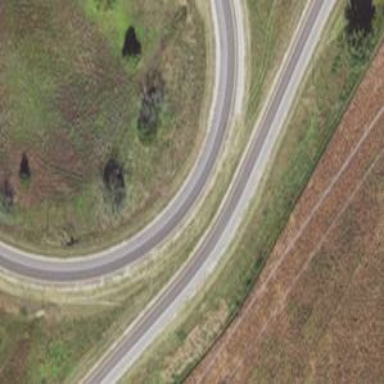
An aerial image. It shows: Cloverleaf junction on asphalt motorway.